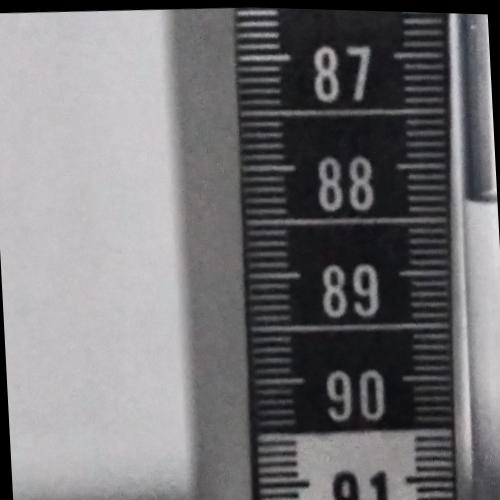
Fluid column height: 88.3 cm